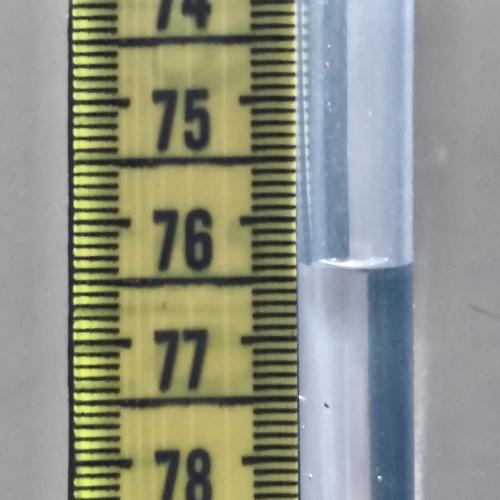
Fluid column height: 76.4 cm